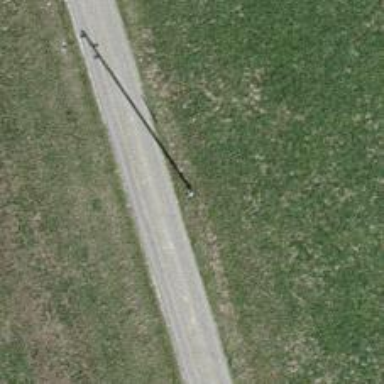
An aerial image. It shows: Power pole.